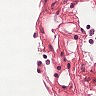
Metastatic tissue present: no